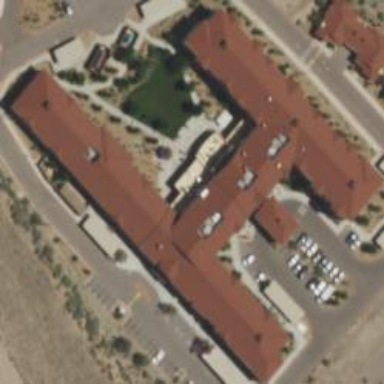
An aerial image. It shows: Nursing home building.